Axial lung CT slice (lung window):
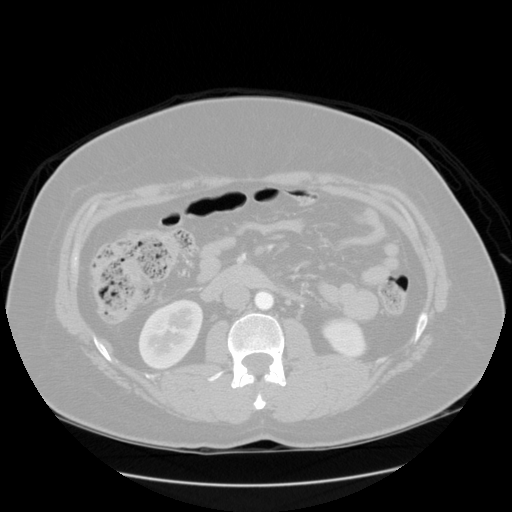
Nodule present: no